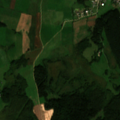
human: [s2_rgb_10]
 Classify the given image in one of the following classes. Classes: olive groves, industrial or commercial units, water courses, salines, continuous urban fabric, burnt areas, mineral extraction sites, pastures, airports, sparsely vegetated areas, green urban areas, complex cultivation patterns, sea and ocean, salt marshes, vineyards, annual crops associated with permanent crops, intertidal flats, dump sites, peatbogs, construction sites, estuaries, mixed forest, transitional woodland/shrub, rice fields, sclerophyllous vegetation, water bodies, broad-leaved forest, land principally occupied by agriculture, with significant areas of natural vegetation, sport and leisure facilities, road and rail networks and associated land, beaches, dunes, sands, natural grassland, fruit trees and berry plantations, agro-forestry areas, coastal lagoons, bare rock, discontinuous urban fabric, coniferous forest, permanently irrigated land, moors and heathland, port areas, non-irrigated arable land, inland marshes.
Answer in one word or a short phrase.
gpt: discontinuous urban fabric, non-irrigated arable land, pastures, land principally occupied by agriculture, with significant areas of natural vegetation, coniferous forest, mixed forest